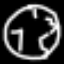
Label: clock